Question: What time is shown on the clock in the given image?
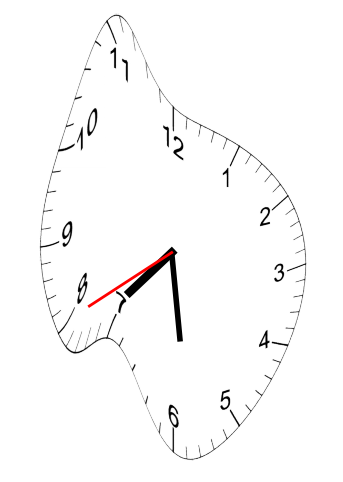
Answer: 07:28:40